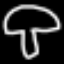
Label: mushroom